Interaction volume radius: 10 \u00c5
Interaction volume height: 10 \u00c5
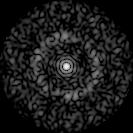
Disorder parameter: 0.8077